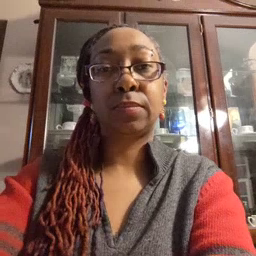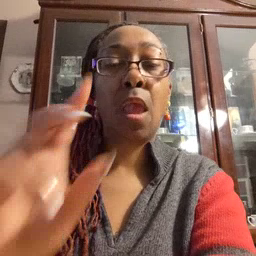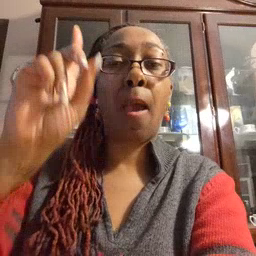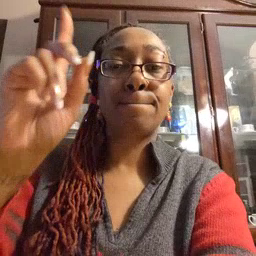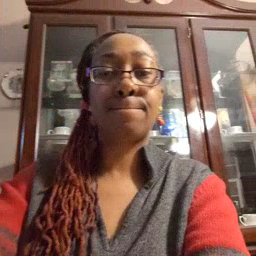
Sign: up